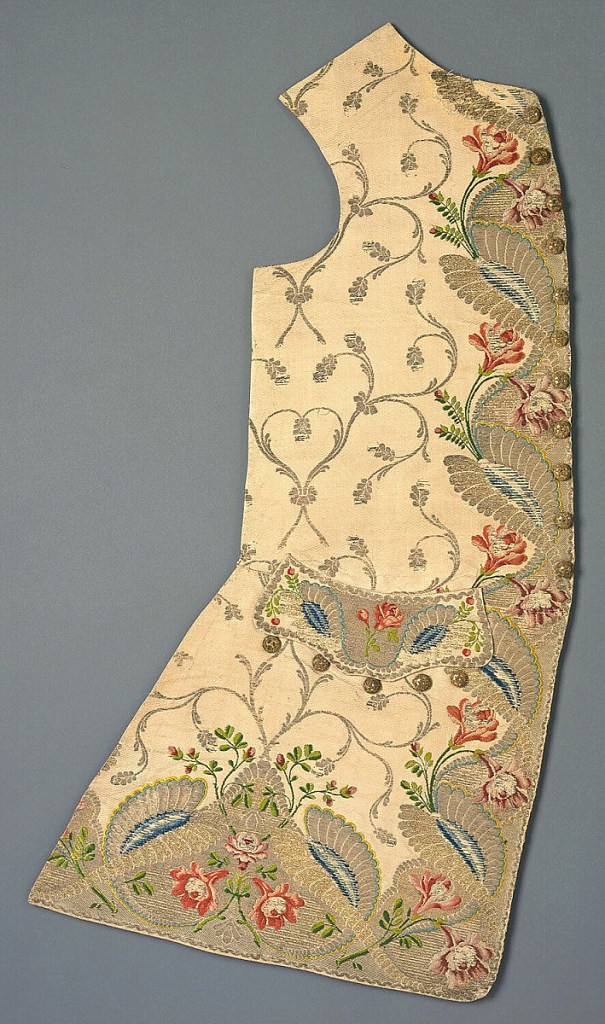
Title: Waistcoat front
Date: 1740–60
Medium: silk and metal-wrapped silk-core threads on silk foundation Technique: plain weave with supplementary warp float patterning and discontinuous supplementary wefts (brocaded)
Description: Left and right fronts of a gentleman's waistcoat. Large metallic scrolls and polychrome silk flowers on a textured ivory ground. Brocaded in 13 colors of silk and 6 metallic yarns.